九年级 · 计数
如图, 用力转动转盘甲和转盘乙的指针, 则哪个转盘的指针停在白色区域的概率大

  转盘甲

  转盘乙

  (第 5 题)

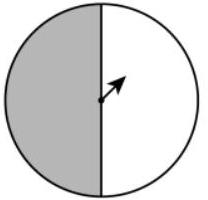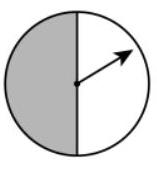
A. 转盘甲
  B. 转盘乙
  C. 无法确定
  D. 一样大

答案: D
解析: 首先分别求出转盘甲和转盘乙中白色区域占各自圆面积的一半, 转换成概率即可得出答案.

【详解】解：转盘甲，白色区域占该圆总面积的 $\frac{1}{2}$, 转盘的指针停在白色区域的概率为 $\frac{1}{2}$;
转盘乙, 白色区域占该圆总面积的 $\frac{1}{2}$, 转盘的指针停在白色区域的概率为 $\frac{1}{2}$;

因此转盘甲和转盘乙中转盘的指针停在白色区域的概率均为 $\frac{1}{2}$

故选: D.

【点睛】本题主要考查了几何概率, 灵活运用所学的知识是解题的关键.